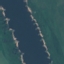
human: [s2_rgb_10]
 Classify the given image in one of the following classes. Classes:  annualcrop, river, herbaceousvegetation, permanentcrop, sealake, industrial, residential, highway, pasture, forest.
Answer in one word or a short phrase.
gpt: River